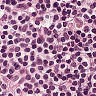
Metastatic tissue present: no